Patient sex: M
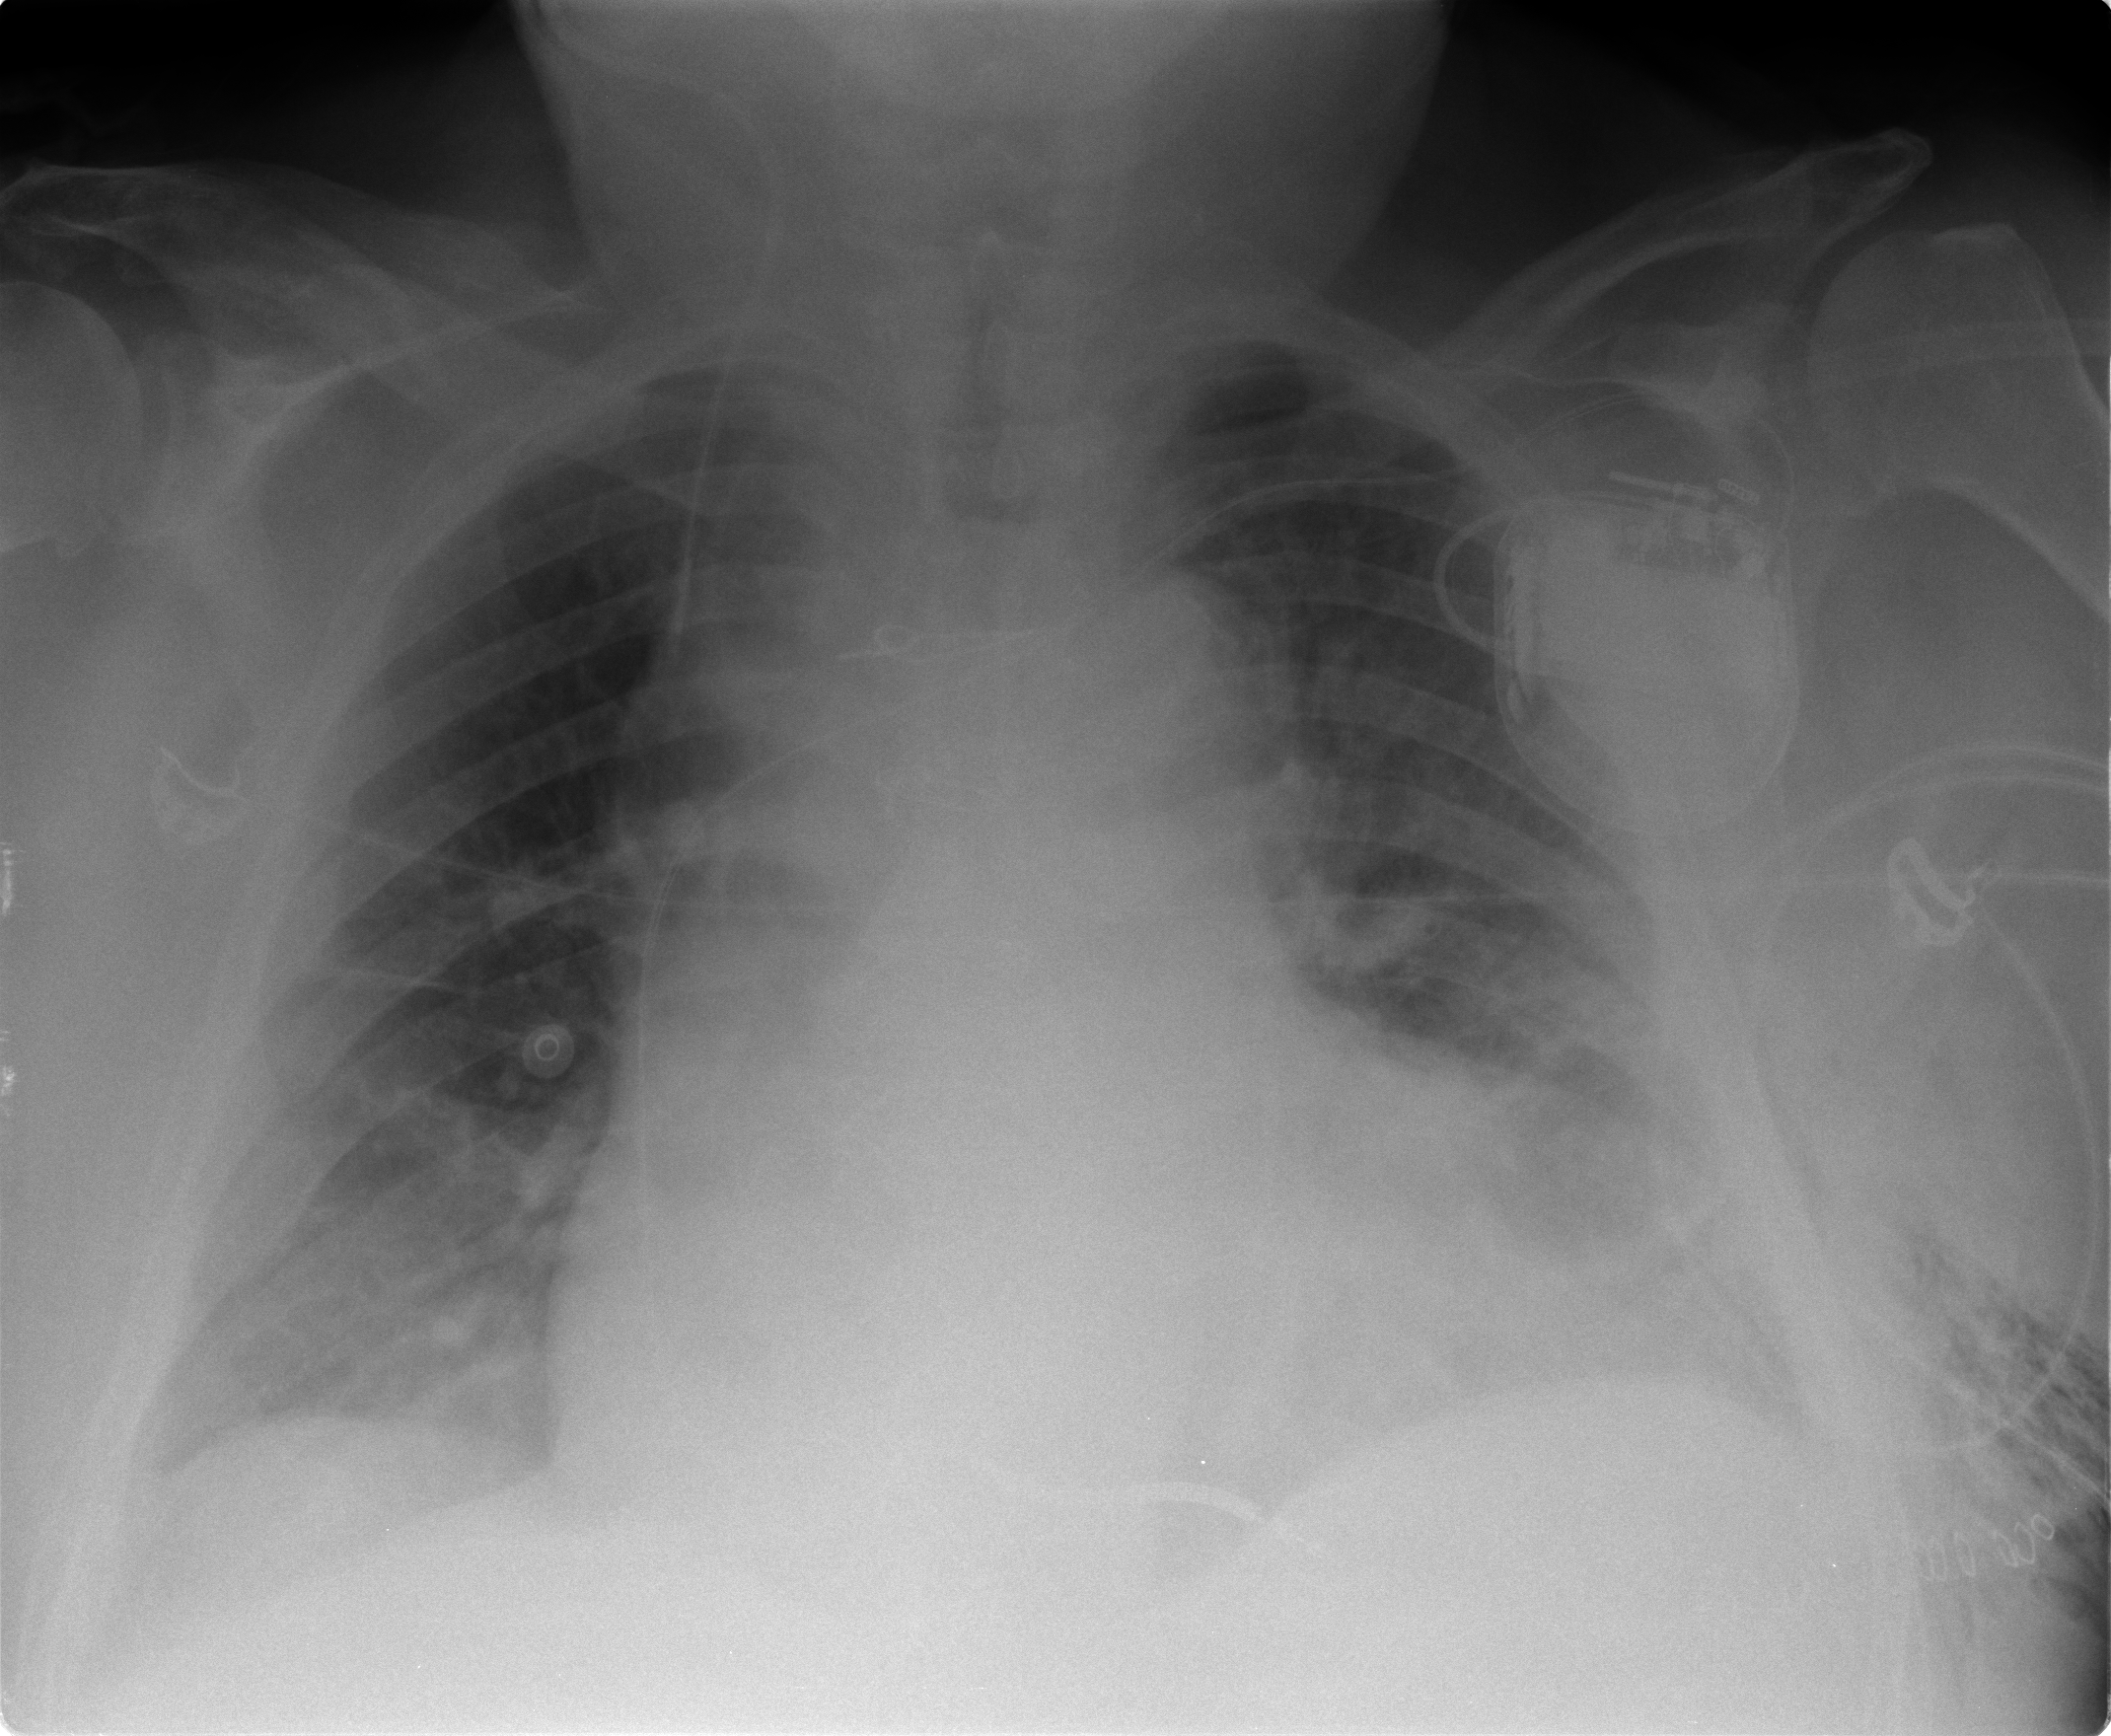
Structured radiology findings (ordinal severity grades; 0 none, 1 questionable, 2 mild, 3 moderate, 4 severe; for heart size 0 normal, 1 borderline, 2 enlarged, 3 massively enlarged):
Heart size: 2
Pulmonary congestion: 2
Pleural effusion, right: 2
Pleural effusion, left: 2
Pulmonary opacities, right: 2
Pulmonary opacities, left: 2
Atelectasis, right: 2
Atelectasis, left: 2